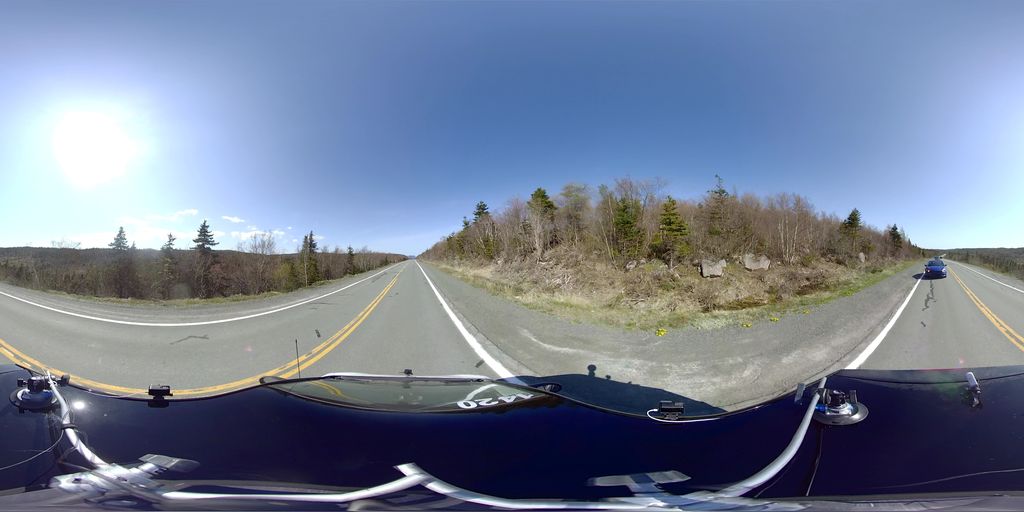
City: st_johns